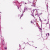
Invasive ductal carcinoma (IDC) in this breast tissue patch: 0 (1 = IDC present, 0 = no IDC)